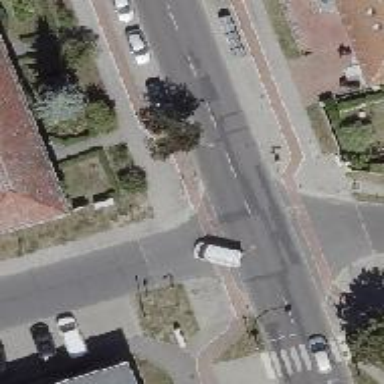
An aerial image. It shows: Tertiary road with asphalt surface. It has separate cycleway track and marked lane markings on both sides of the sidewalk.